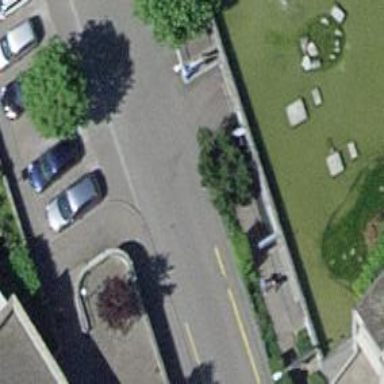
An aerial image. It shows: Sidewalk.